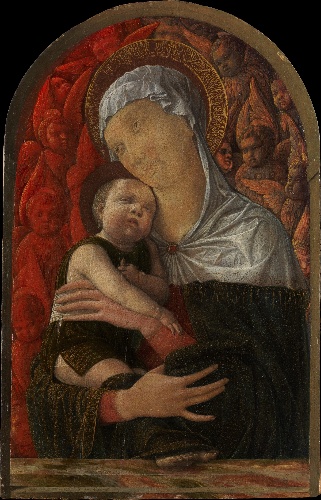
Title: Madonna and Child with Seraphim and Cherubim
Artist: Andrea Mantegna
Artist bio: Italian, Isola di Carturo 1430/31–1506 Mantua
Date: ca. 1454
Object type: Painting
Classification: Paintings
Medium: Tempera and gold on wood
Dimensions: Arched top, 17 3/8 x 11 1/4 in. (44.1 x 28.6 cm)
Department: European Paintings
Credit line: The Friedsam Collection, Bequest of Michael Friedsam, 1931
Accession year: 1932
Repository: Metropolitan Museum of Art, New York, NY
Tags: Madonna and Child